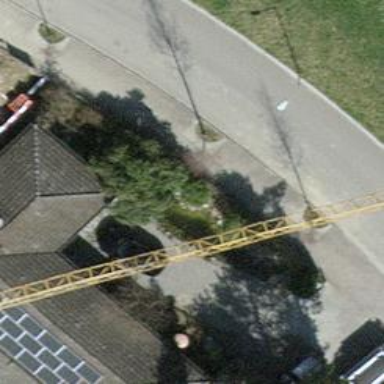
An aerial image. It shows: Urban tree adding natural touch to the cityscape.